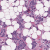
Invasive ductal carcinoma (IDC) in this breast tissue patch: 1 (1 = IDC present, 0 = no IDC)